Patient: sex M, age 54
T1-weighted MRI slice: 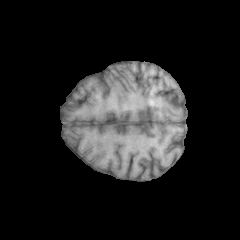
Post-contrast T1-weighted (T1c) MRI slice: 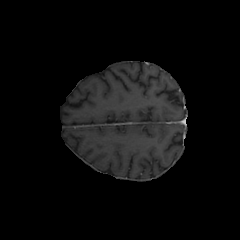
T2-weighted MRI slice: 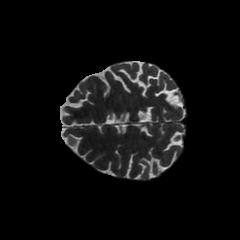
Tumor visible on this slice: no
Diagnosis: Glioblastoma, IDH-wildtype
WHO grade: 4